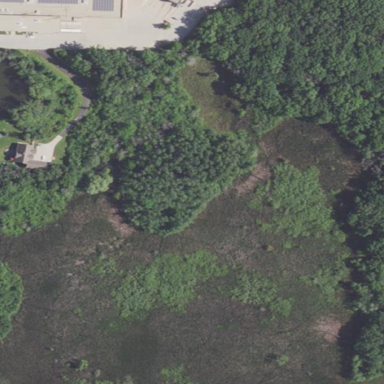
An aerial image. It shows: Marsh wetland.